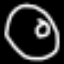
Label: donut